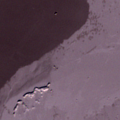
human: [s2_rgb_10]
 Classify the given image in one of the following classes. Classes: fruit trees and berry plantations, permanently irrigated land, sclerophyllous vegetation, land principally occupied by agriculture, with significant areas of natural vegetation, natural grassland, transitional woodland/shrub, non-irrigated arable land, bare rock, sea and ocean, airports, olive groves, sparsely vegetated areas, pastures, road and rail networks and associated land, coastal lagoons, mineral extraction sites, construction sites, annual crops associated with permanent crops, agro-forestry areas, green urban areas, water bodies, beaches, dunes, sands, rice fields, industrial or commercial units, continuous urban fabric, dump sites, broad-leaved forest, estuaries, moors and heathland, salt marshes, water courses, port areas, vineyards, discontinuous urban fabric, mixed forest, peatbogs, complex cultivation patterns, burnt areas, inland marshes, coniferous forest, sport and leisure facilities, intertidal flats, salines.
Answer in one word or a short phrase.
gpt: sea and ocean